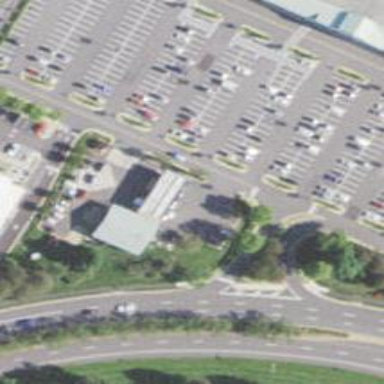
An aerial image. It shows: Convenience shop.